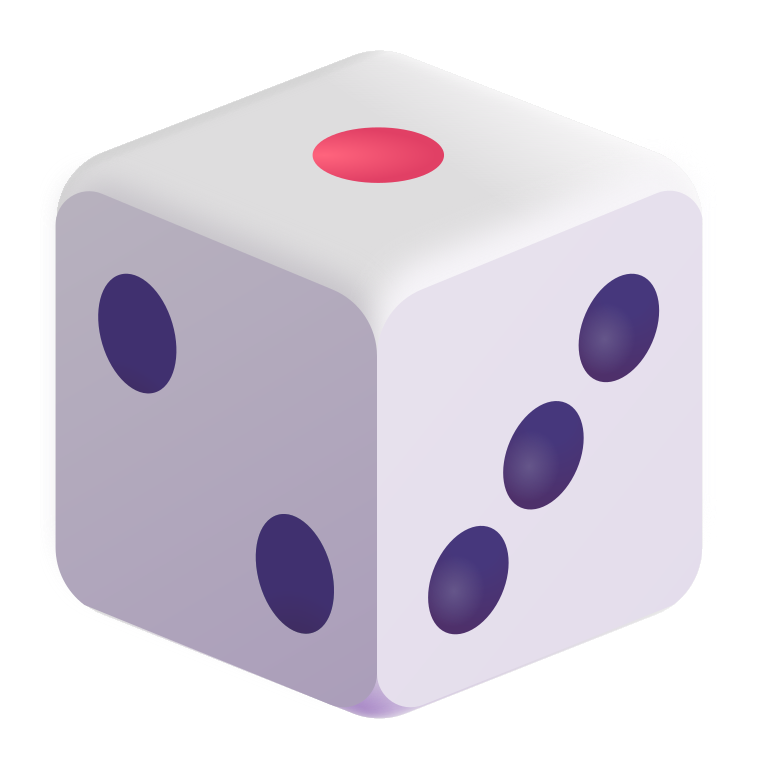
game die color